Question: Upon deploying our application from staging to production, users on IE7 and IE8 are reporting seeing the following popup:

Thinking it was a resource used in the application, we stripped down the page to just this:
'''
<script src="http://ajax.googleapis.com/ajax/libs/jquery/1.9.1/jquery.min.js"></script>
<script type="text/javascript">
$(document).ready(function () {
$('#content').html("Here is where the popup happens.");
});
</script>
<div id="content">
</div>
'''
Needless to say our users are not thrilled to see a security message popup and asking all of our users to disable this message in their browser is not solution.
What is causing this and how can it be resolved?
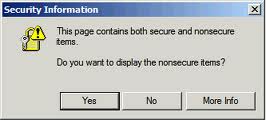
Answer: Convert
'<script src="http://ajax.googleapis.com/ajax/libs/jquery/1.9.1/jquery.min.js"></script>'
to
'<script src="//ajax.googleapis.com/ajax/libs/jquery/1.9.1/jquery.min.js"></script>'
The browser will fill in the protocol based on the page's protocol.